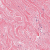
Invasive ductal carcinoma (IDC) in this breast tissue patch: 0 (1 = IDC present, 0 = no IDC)